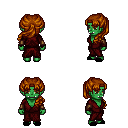
a pixel art fantasy rpg character, female body template, orc, green skin, red robe, metal pants, brunette princess hairstyle, cloth bracers, black slippers, four views (front, back, left, right), 2x2 character sprite sheet, small pixel art, hard edges, no anti-aliasing